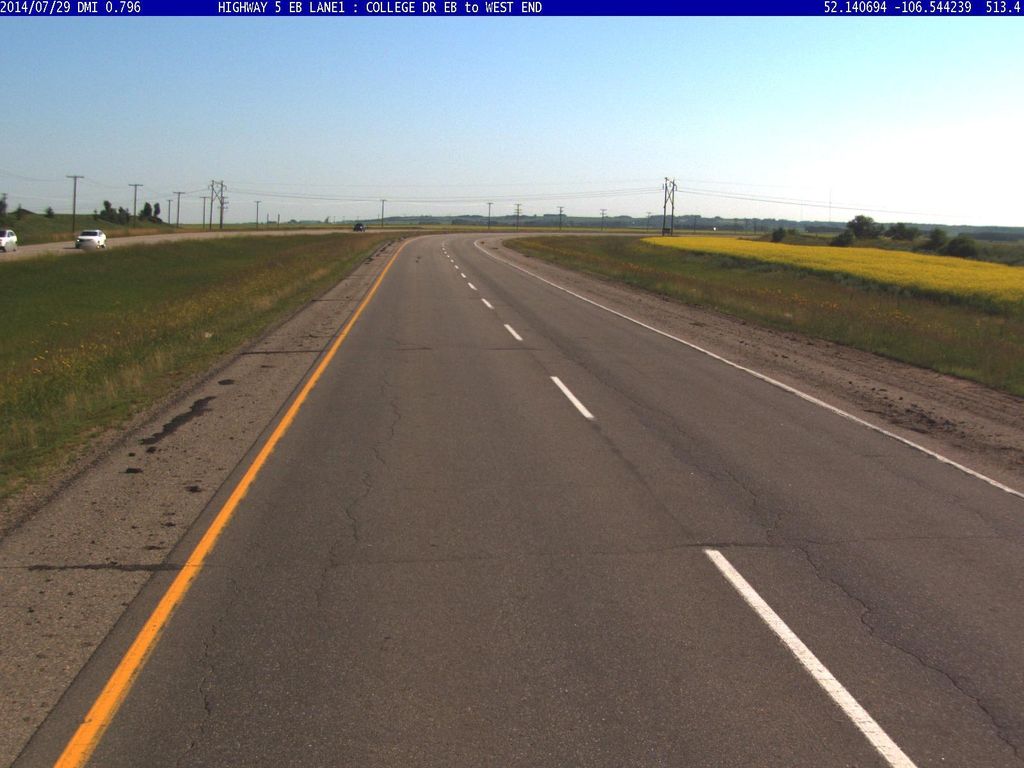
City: saskatoon